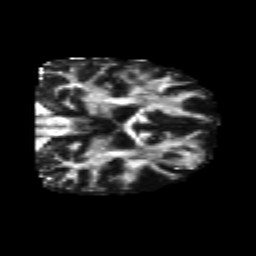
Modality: FA
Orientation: coronal
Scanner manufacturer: siemens
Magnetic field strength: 3 T
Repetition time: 6.8 s
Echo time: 0.093 s